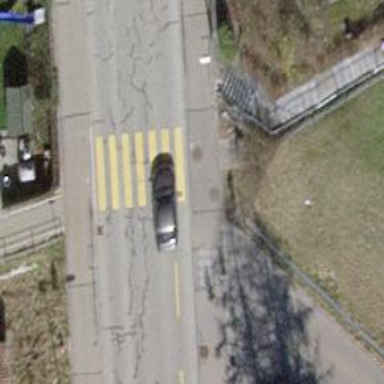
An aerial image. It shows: Marked crossing with zebra stripes on the road.